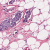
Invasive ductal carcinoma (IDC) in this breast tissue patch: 1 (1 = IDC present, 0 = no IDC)